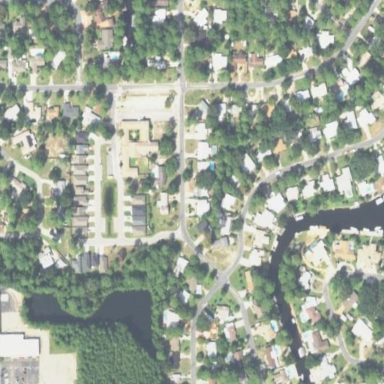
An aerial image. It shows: This residential area consists of single-family homes.